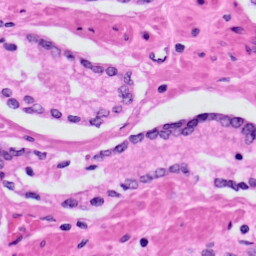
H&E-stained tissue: Prostate